Interaction volume radius: 10 \u00c5
Interaction volume height: 10 \u00c5
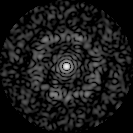
Disorder parameter: 0.8475